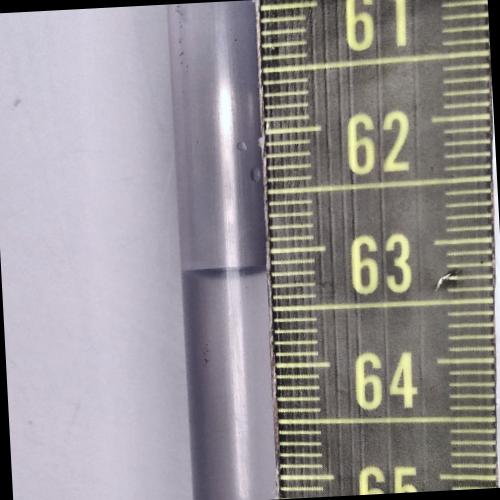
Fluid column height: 63.2 cm